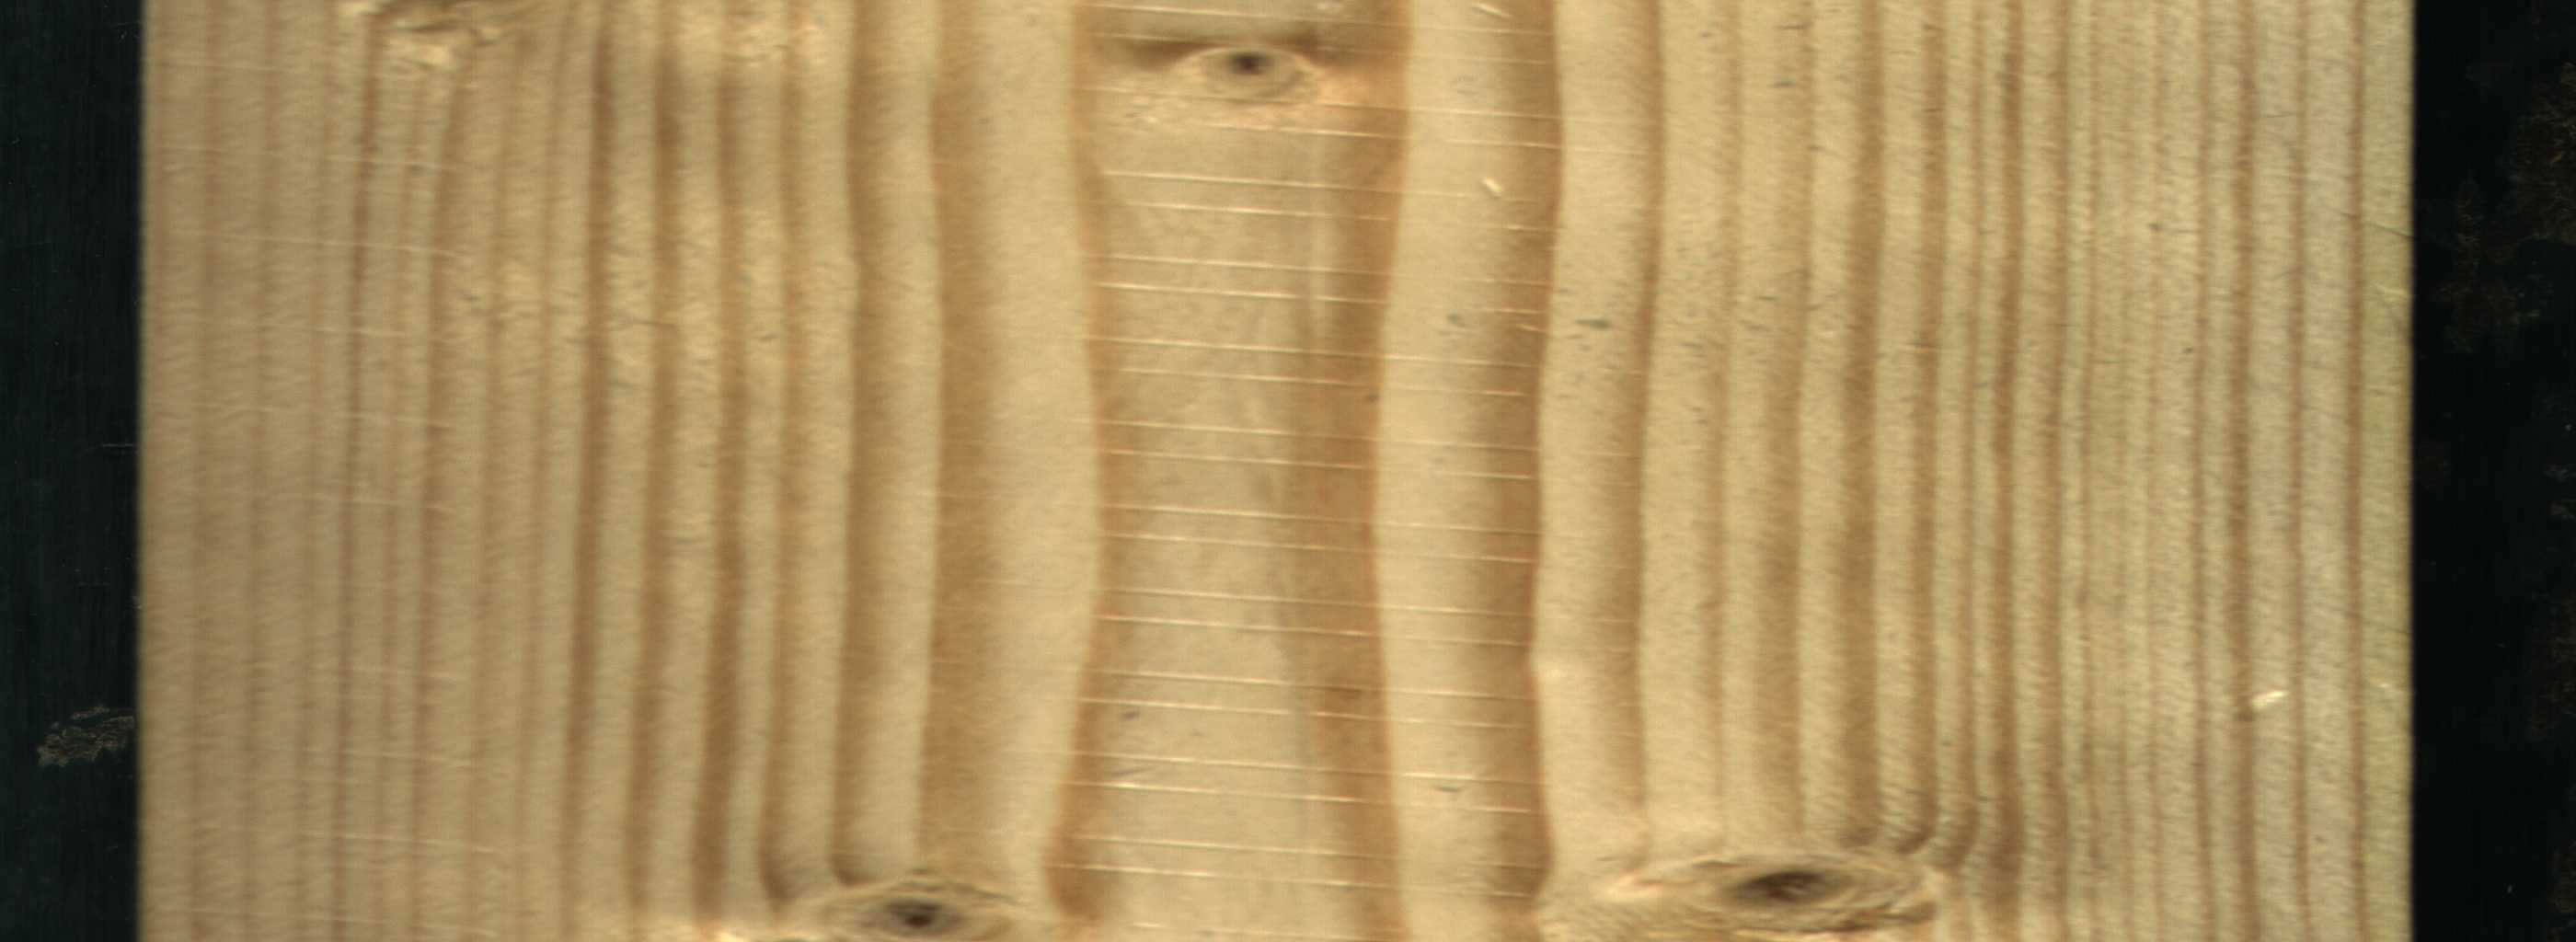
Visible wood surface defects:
Live_Knot
Live_Knot
Live_Knot